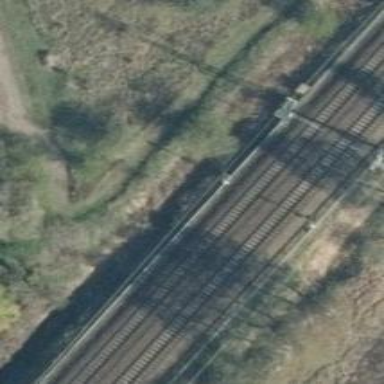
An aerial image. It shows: Railway with electrified contact lines.